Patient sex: M
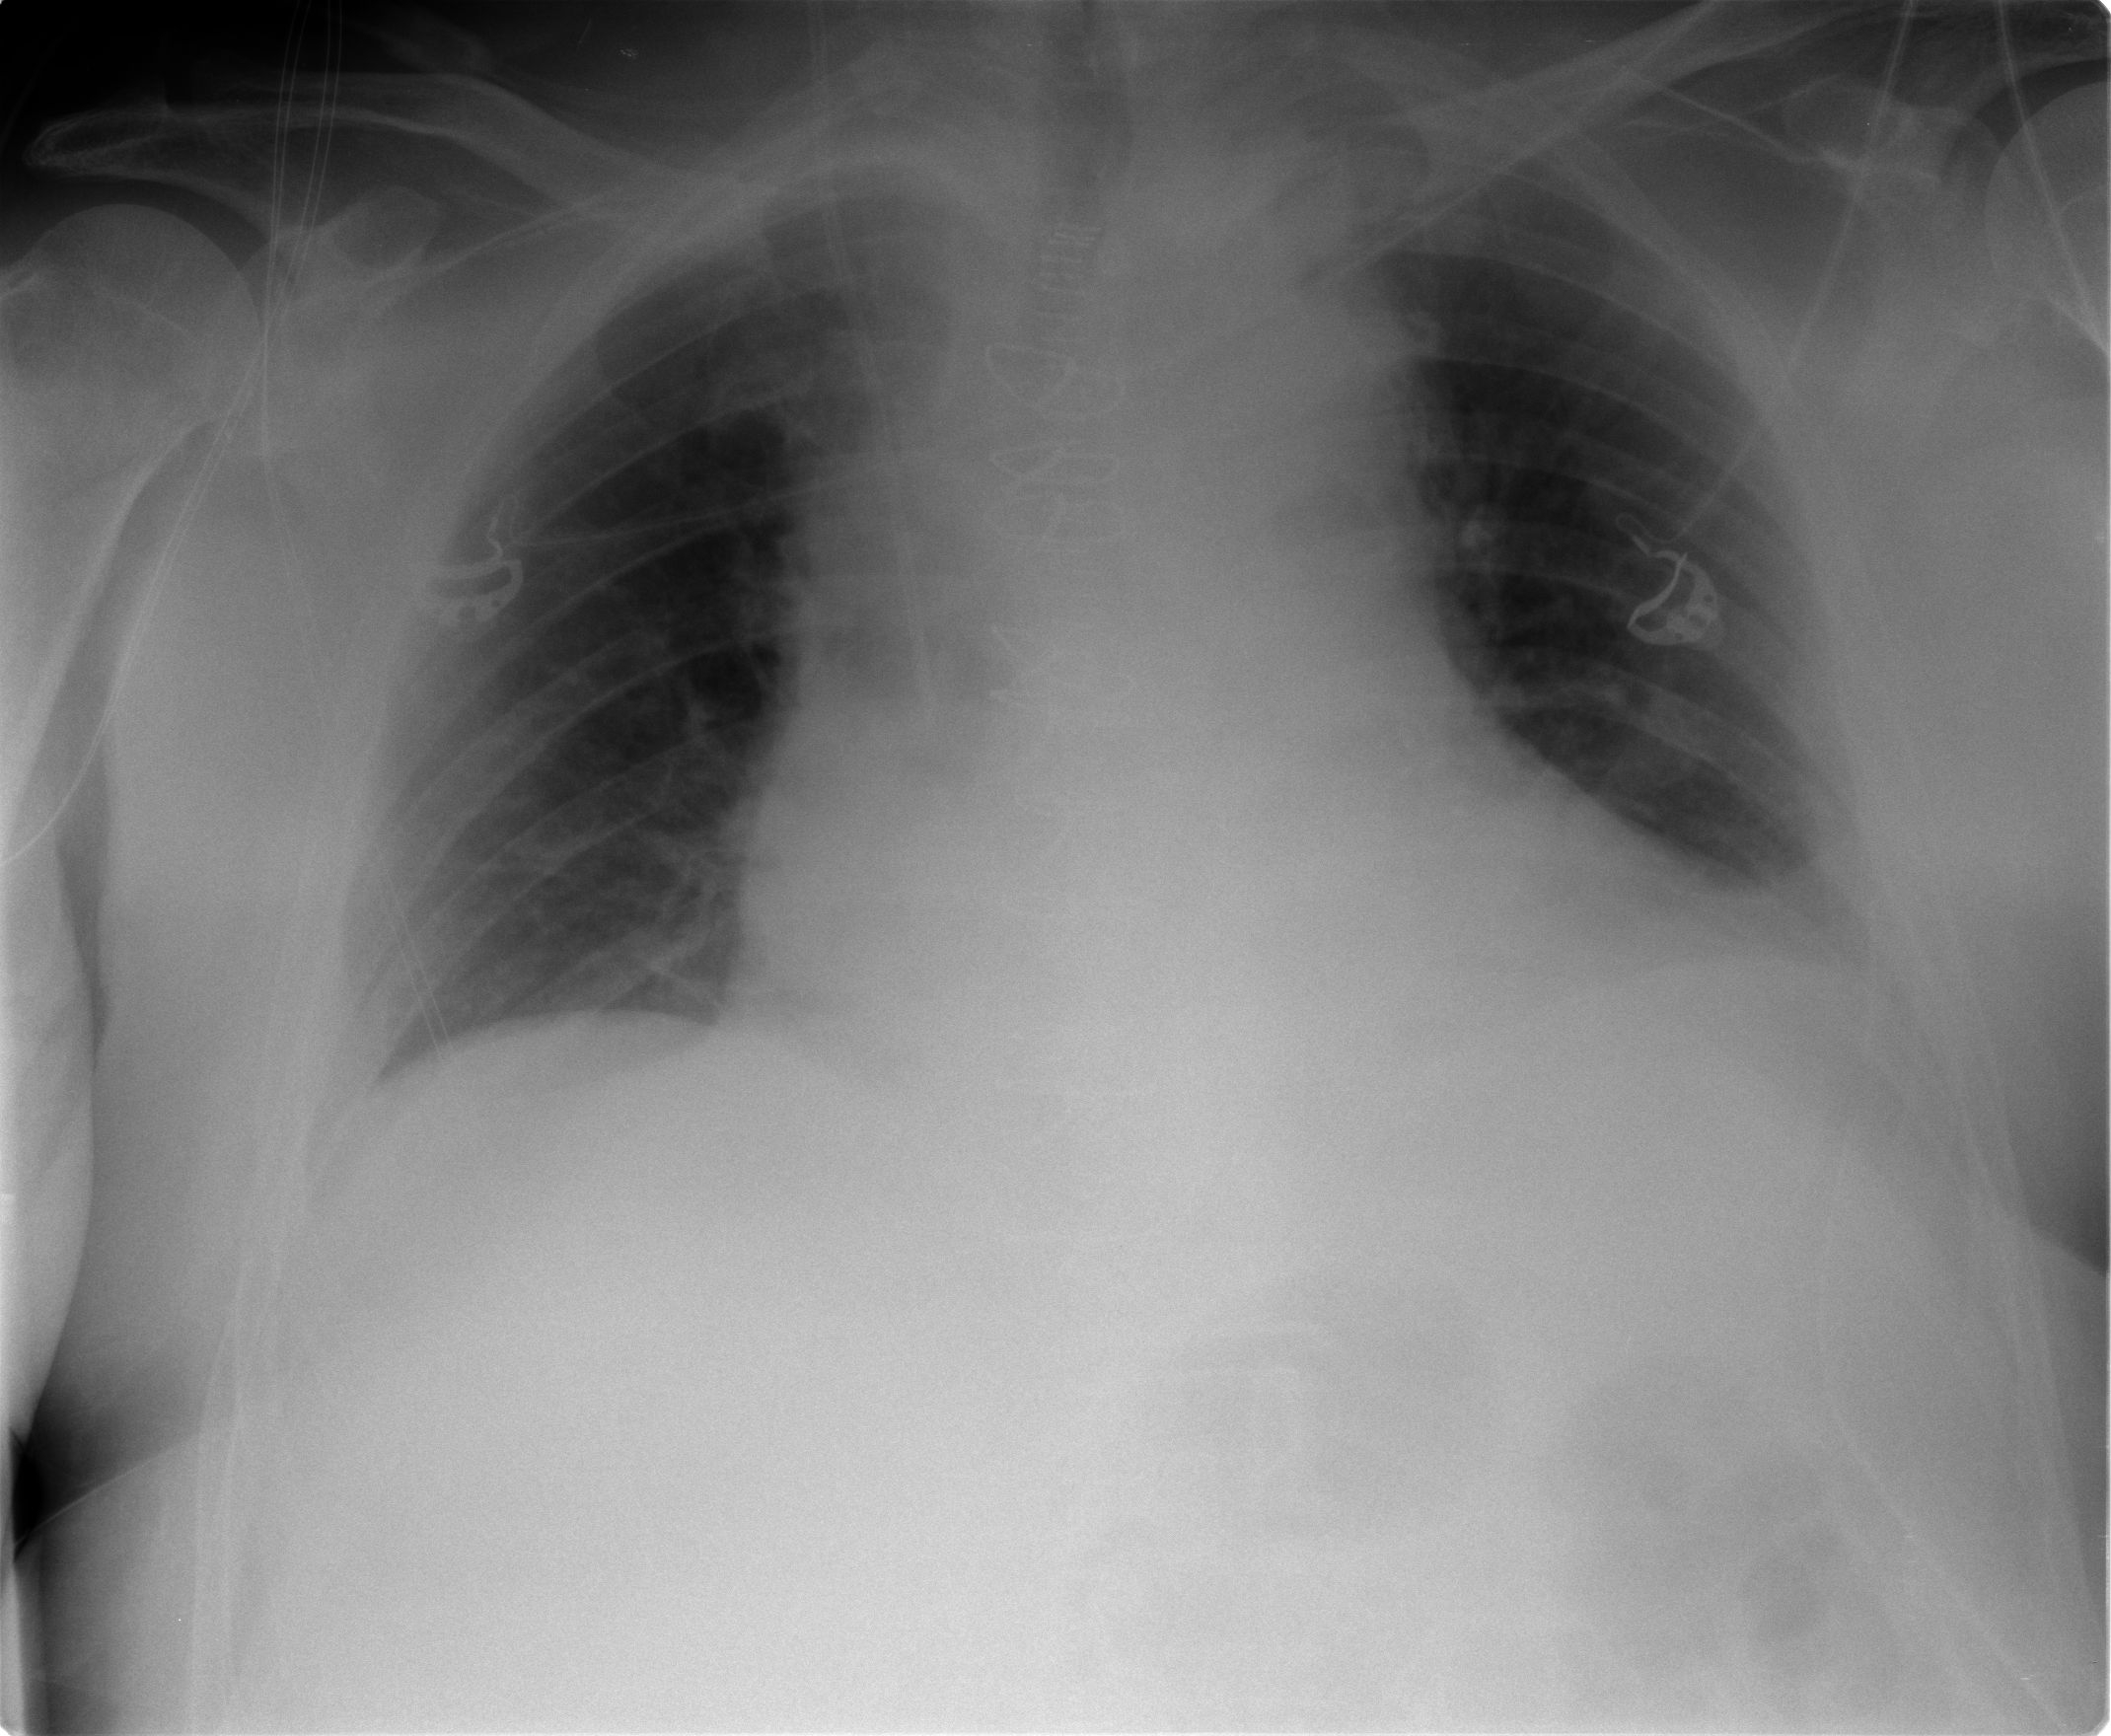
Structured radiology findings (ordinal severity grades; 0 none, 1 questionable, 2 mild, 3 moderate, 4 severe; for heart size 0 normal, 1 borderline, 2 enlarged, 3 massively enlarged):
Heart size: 2
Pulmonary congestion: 2
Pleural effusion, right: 1
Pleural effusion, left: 1
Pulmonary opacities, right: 0
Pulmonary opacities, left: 0
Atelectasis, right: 2
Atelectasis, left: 2